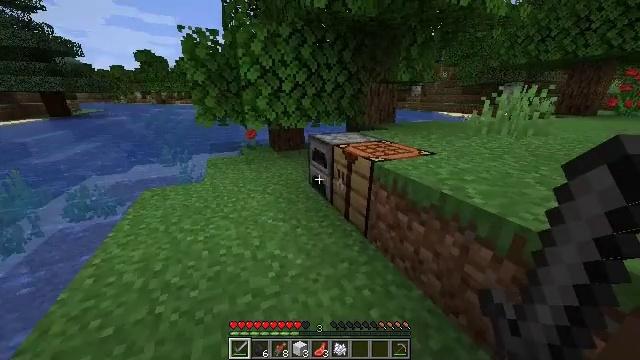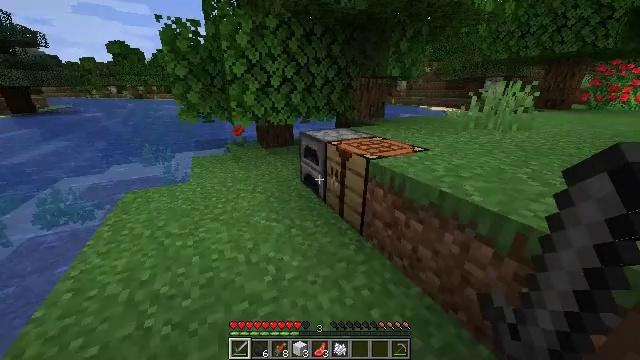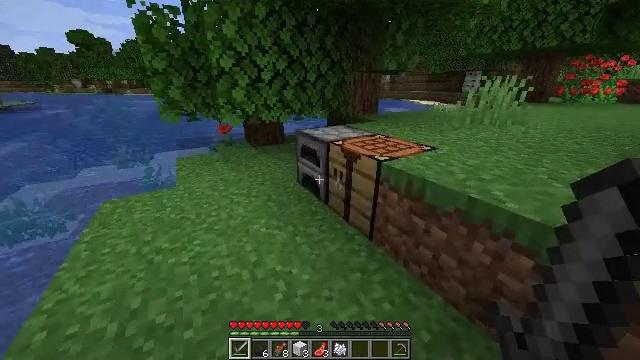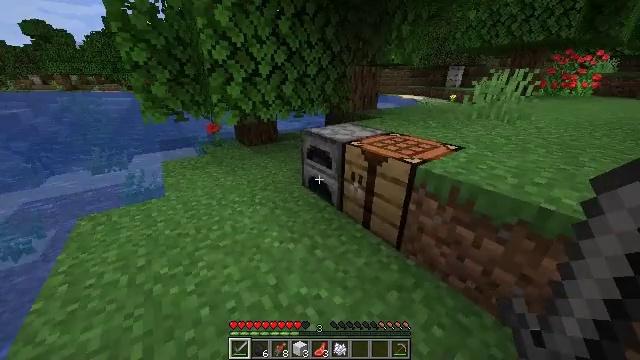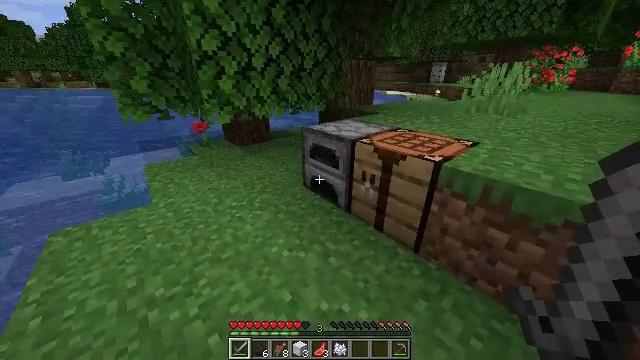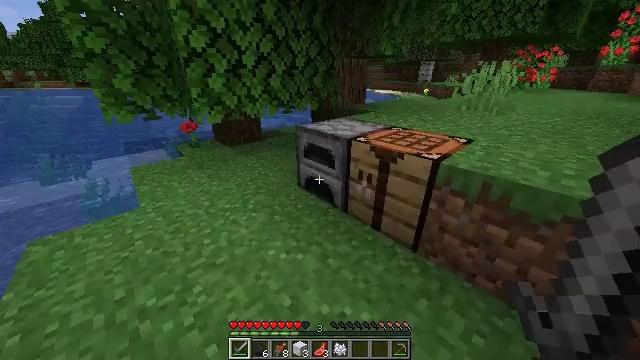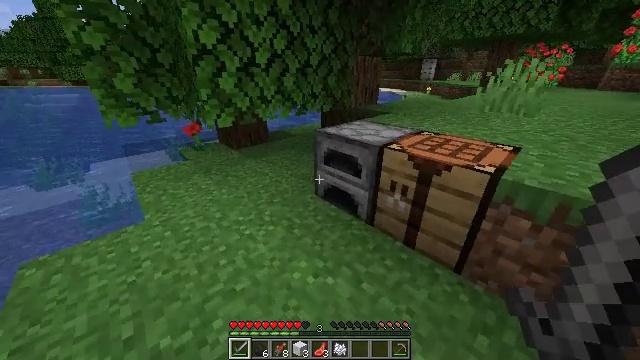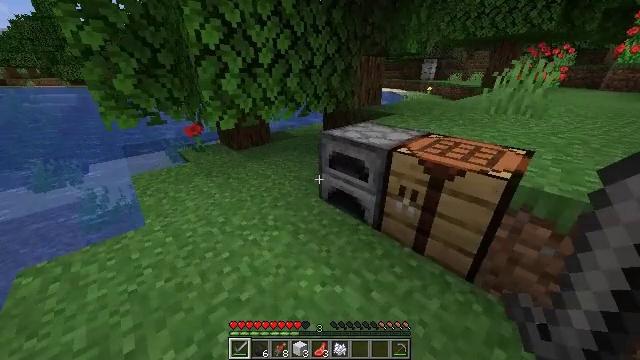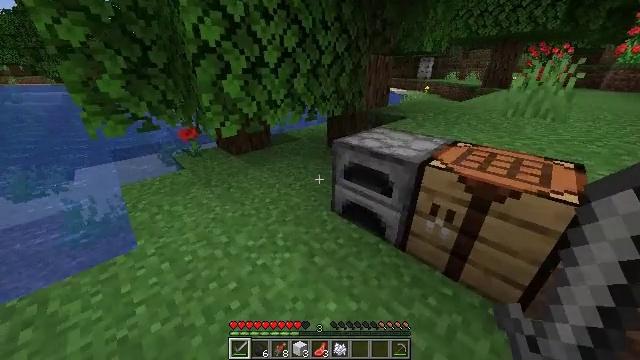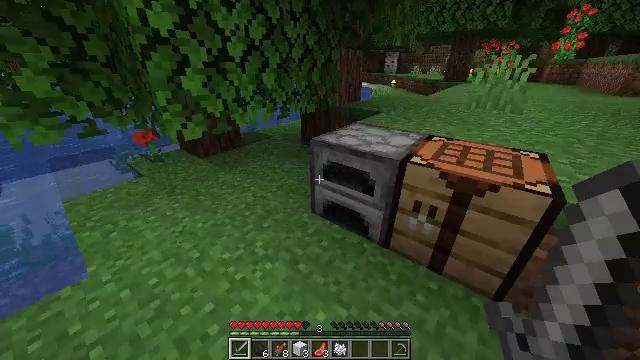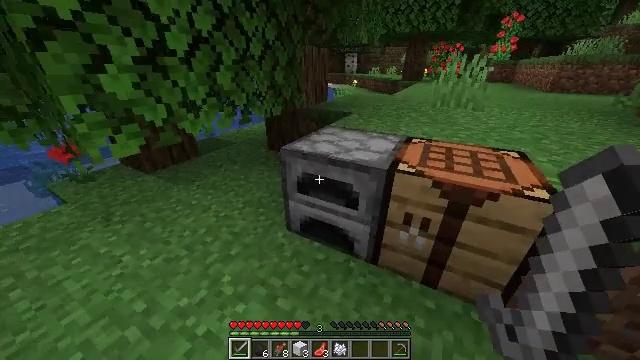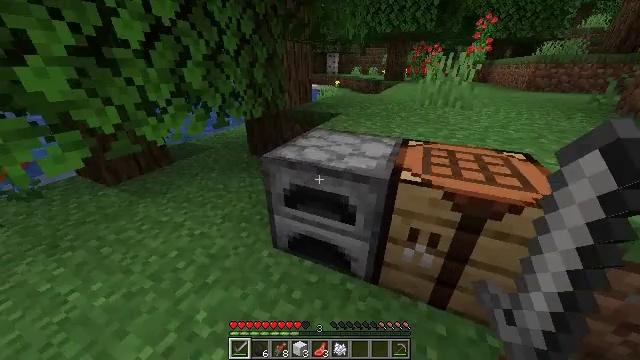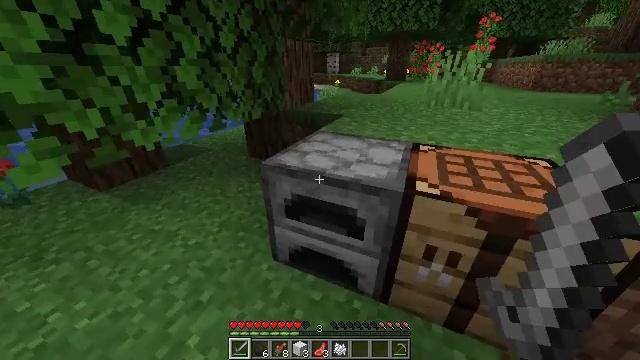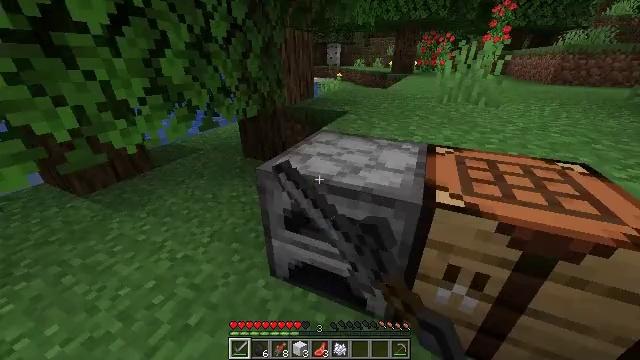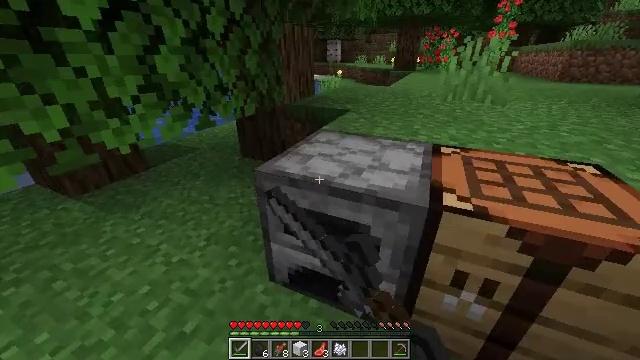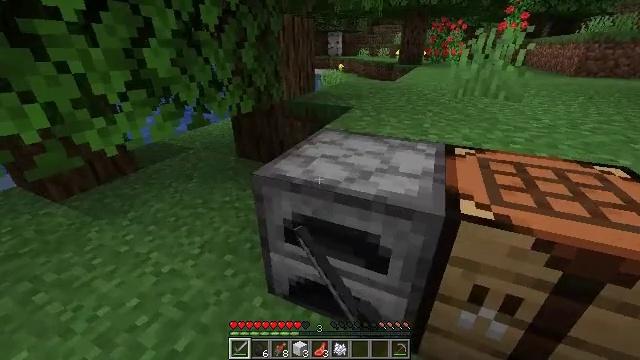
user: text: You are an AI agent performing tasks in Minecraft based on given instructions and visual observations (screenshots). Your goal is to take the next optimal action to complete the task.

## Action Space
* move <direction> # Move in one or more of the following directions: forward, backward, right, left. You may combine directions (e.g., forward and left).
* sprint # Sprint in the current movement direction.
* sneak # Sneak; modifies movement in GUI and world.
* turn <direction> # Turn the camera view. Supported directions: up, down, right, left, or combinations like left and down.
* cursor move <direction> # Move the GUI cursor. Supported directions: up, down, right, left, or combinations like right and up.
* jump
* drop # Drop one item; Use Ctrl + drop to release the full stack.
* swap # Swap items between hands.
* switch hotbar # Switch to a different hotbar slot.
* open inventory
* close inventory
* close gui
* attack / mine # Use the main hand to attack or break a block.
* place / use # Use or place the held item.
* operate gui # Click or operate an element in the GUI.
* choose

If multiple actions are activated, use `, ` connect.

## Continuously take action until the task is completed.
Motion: motion action
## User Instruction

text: Kill the salmon.
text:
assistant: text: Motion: move forward and move left, turn right and down
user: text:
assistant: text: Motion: move forward and move left, turn right and down
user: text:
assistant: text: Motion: move forward and move left, turn right and down
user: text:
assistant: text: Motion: move forward and move left, turn right and down
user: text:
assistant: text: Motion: move forward and move left, turn right
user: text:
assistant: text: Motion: move forward and move left
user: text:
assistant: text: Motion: move forward and move left
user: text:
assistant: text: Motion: move forward, turn right
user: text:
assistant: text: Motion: move forward, turn right and down
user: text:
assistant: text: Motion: move forward, turn right
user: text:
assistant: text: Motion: move forward, turn right
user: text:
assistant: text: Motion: use / place
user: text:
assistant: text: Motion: use / place
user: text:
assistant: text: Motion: use / place
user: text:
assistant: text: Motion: use / place
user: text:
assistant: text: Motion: no_op
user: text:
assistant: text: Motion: open gui
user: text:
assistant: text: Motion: no_op
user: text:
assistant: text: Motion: no_op
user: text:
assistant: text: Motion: no_op
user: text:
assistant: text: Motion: cursor move down
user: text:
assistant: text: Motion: cursor move down
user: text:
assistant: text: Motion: no_op
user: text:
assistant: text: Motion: cursor move left
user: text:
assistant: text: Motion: cursor move left
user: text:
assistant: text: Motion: cursor move down
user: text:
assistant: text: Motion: no_op
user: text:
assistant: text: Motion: no_op
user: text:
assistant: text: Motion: no_op
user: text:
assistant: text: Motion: cursor move left